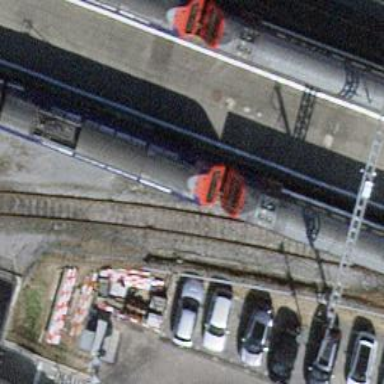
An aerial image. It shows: Single railway spur track.